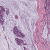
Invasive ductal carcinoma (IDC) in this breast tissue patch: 1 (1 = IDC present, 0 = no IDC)